Interaction volume radius: 5 \u00c5
Interaction volume height: 25 \u00c5
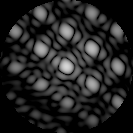
Disorder parameter: 0.1403